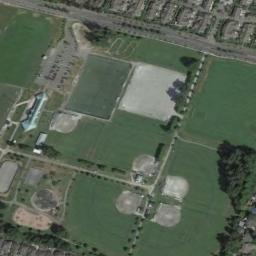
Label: baseball_diamond